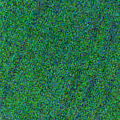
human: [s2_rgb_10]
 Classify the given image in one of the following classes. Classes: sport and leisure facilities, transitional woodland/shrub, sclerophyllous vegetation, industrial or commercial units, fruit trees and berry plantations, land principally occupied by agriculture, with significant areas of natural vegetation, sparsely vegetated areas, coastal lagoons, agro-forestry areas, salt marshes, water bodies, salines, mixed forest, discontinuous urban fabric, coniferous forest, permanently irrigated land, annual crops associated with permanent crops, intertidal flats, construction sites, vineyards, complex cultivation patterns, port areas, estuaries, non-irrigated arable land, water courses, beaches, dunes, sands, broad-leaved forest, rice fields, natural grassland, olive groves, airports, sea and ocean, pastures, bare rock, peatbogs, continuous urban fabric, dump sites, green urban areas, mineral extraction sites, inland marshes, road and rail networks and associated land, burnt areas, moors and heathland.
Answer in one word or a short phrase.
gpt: sea and ocean